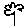
Label: flower